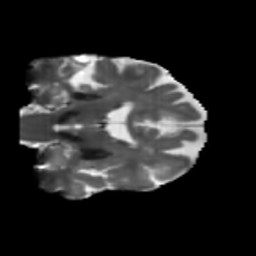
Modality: T2w
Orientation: coronal
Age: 73
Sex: female
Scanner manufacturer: siemens
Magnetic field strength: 3 T
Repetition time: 5.25 s
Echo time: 0.08 s